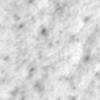
Label: no_change